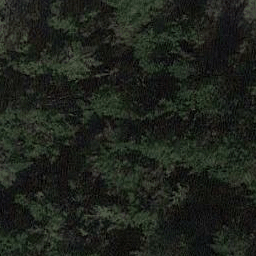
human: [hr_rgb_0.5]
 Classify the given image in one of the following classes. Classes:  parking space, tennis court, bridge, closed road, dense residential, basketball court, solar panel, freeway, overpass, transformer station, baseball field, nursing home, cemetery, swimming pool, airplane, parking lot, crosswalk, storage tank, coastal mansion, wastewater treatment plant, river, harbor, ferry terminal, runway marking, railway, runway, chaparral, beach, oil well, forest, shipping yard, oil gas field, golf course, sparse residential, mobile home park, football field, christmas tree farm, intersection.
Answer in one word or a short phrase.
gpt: forest